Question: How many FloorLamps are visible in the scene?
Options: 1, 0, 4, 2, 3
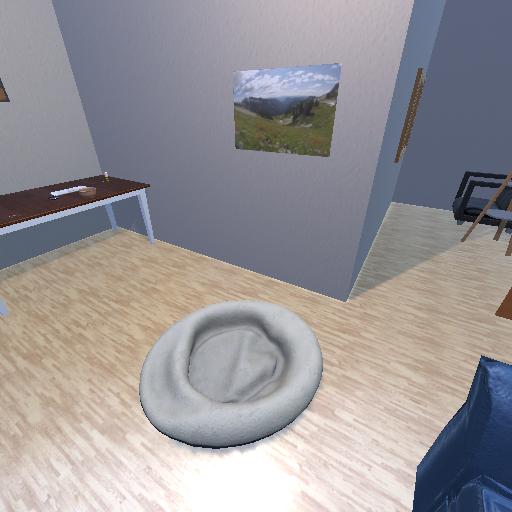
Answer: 1